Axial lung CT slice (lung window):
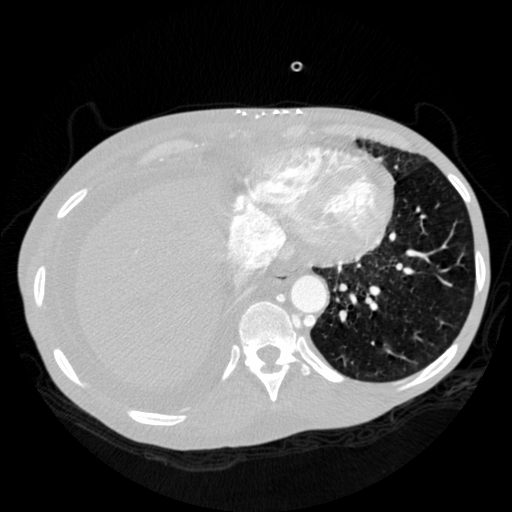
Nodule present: no